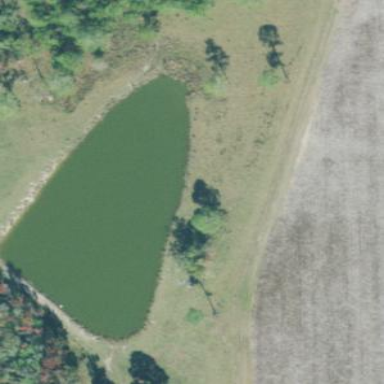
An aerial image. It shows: Reservoir of natural water.